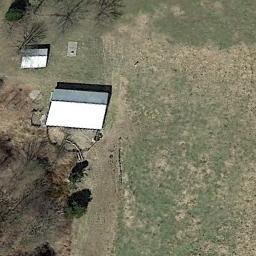
Label: residential